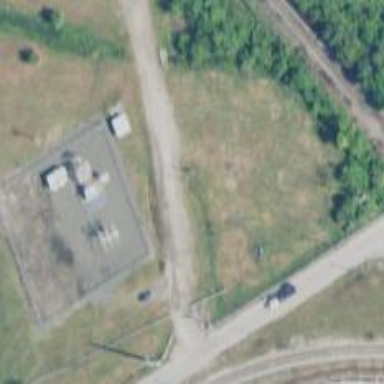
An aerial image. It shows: Industrial substation surrounded by fence.